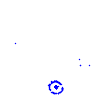
Particle: proton